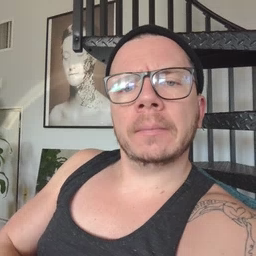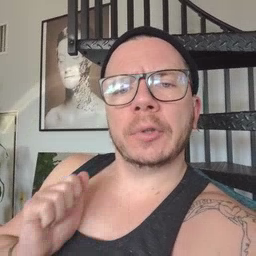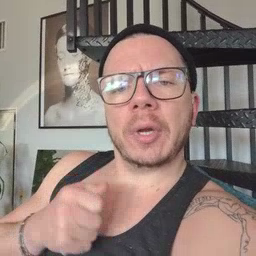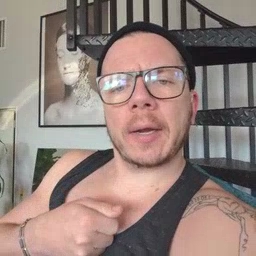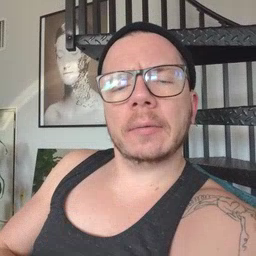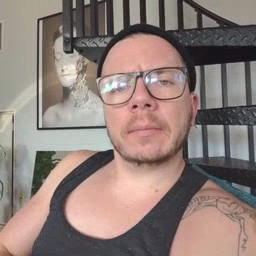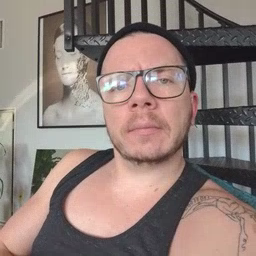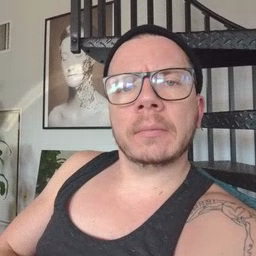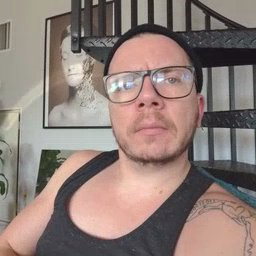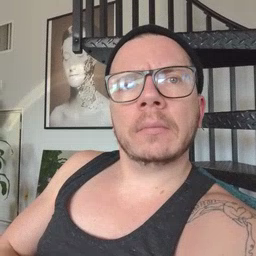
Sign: jacket